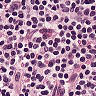
Metastatic tissue present: no